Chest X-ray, PA view. Patient: 51 years old, sex M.
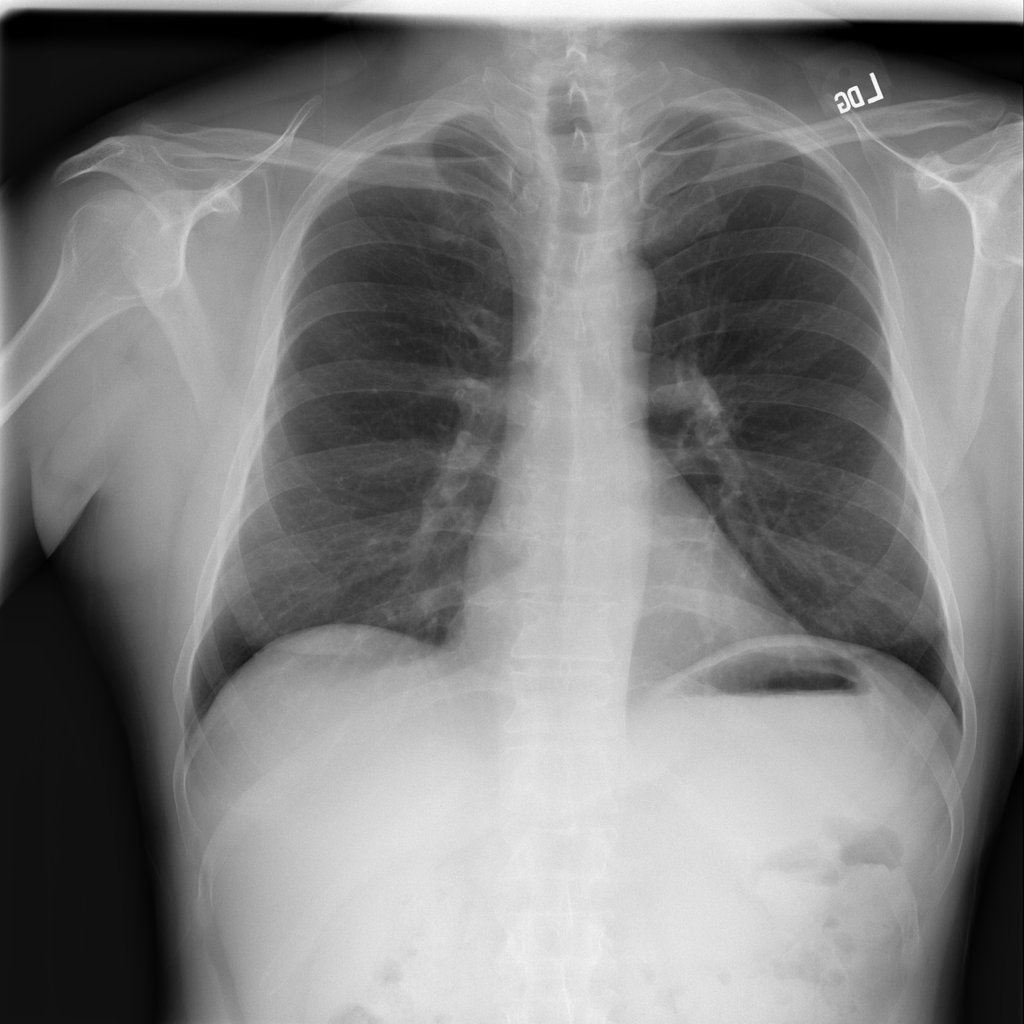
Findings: No Finding